Question: I'd like to be able to find the number of days from the 'currentmember' of the hierarchy '[Date - Calendar Month]'.
This is my attempt - my custom Measure 'NumDaysInMonth' doesn't work for the current month - see screen-print - as it is just counting the number of days that have passed. I've got a feeling that the function 'CLOSINGPERIOD' might help but unsure how to use it:
'''
WITH
MEMBER [Measures].[NumDaysInMonth] AS
COUNT(
DESCENDANTS(
[Date].[Date - Calendar Month].CURRENTMEMBER.PARENT,
[Date].[Date - Calendar Month].[Calendar Day]
)
)
MEMBER [Measures].[LastDay] as
CLOSINGPERIOD(
[Date].[Date - Calendar Month].[Calendar Day],
[Date].[Date - Calendar Month].CURRENTMEMBER
)
SELECT
NON EMPTY
TAIL(
[Date].[Date - Calendar Month].[Calendar Day],
15)
ON ROWS,
NON EMPTY
{
[Measures].[NumDaysInMonth],
[Measures].[LastDay]
}
ON COLUMNS
FROM [ourCube]
'''

---
I created this ugly vba function solution - it must be possible to avoid this?
'''
WITH
MEMBER [Measures].[NumDaysInMonth] AS
COUNT(
DESCENDANTS(
[Date].[Date - Calendar Month].CURRENTMEMBER.PARENT,
[Date].[Date - Calendar Month].[Calendar Day]
)
)
MEMBER [Measures].[LastDay] as
DATEPART(
"D",
DATEADD(
"M",
1,
CDATE(
CSTR(vba!Month([Date].[Date - Calendar Month].CURRENTMEMBER.name))
+"-01-"
+CSTR(vba!Year([Date].[Date - Calendar Month].CURRENTMEMBER.name))
)
)-1
)
SELECT
NON EMPTY
TAIL(
[Date].[Date - Calendar Month].[Calendar Day],
15)
ON ROWS,
NON EMPTY
{
[Measures].[NumDaysInMonth],
[Measures].[LastDay]
}
ON COLUMNS
FROM [ourCube]
'''
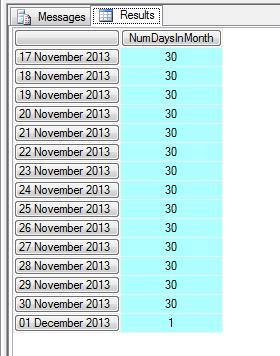
Answer: If you do not have all days of the month in your cube, then a solution like your VBA calculation would be the way to go. MDX does not have its own date calculation logic built in for any dates not in the cube. It only can use members that are available in the cube already.
Another way would be to load all days of a month - even those in future - into the cube. But this would possibly confuse users. And of course, you could calculate the last day of month at cube loading time in the DSV or table/view that you use to load your time dimension. Then you would add your time dimension table as another measure group containing this measure, which would not use 'sum' but e. g. 'max' as its aggregation function.
As an aside: Your solution will only work if you are sure the 'CurrentMember' is a day, not a month or year. You could improve that using
'''
IIF(
[Date].[Date - Calendar Month].CurrentMember.Level IS [Date].[Date - Calendar Month].[Calendar Day],
<your calculation>,
NULL
)
'''
or whatever you want to use in case something not a day is the 'CurrentMember'.